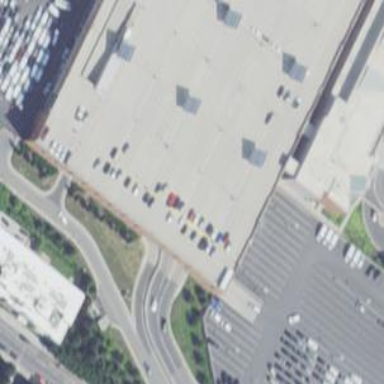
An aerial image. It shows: Car rental facility.